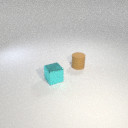
small cyan metal cube to the left of small brown rubber cylinder